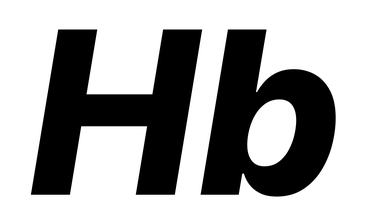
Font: Inter-Italic_ExtraBold_Italic